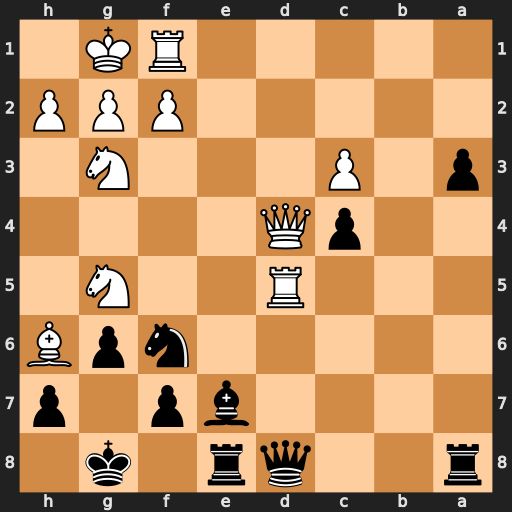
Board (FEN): r2qr1k1/4bp1p/5npB/3R2N1/2pQ4/p1P3N1/5PPP/5RK1
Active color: b
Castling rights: -
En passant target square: -
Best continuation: Qxd5 Qxd5 Nxd5